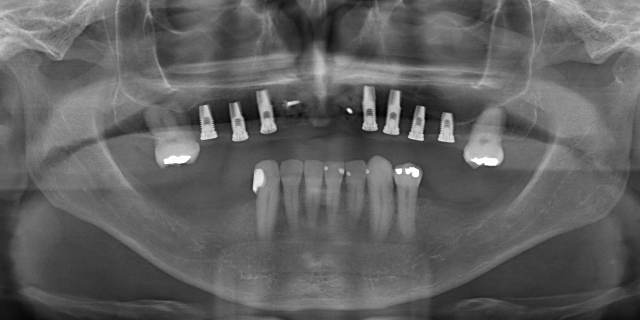
adult